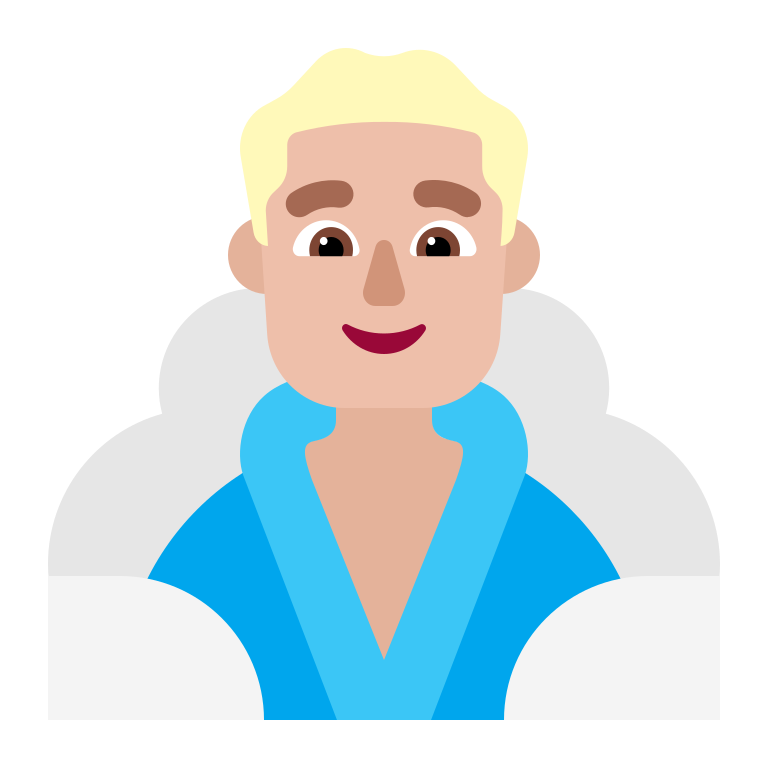
man in steamy room flat  light